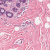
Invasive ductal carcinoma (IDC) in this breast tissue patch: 0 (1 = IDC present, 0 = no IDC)